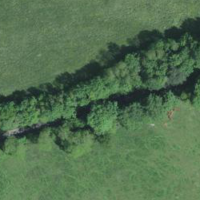
EUNIS habitat code: 52
Species observed at this site:
Euphorbia cyparissias